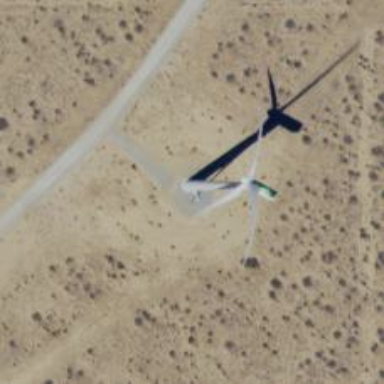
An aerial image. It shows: Wind power generator with horizontal axis wind turbine manufactured by Vestas.